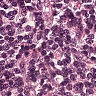
Metastatic tissue present: no